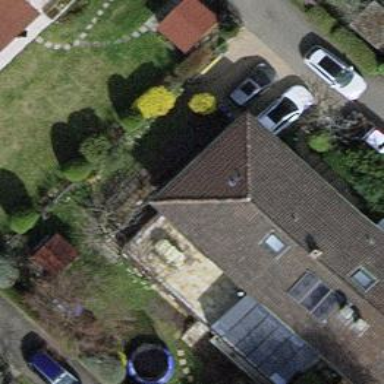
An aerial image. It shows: Garden enclosed by fence.